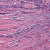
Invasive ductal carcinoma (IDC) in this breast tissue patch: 1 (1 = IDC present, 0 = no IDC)